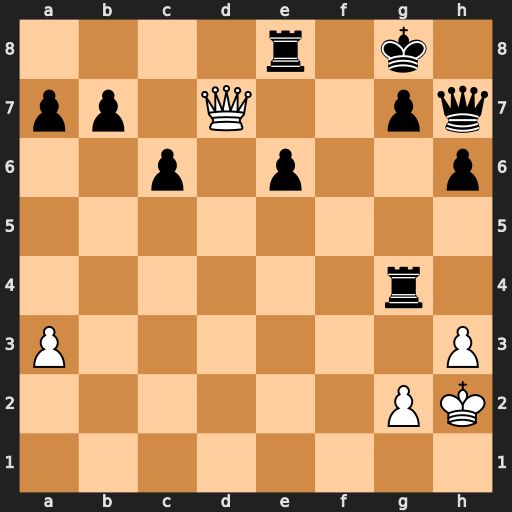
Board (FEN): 4r1k1/pp1Q2pq/2p1p2p/8/6r1/P6P/6PK/8
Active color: w
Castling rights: -
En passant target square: -
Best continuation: Qxe8#